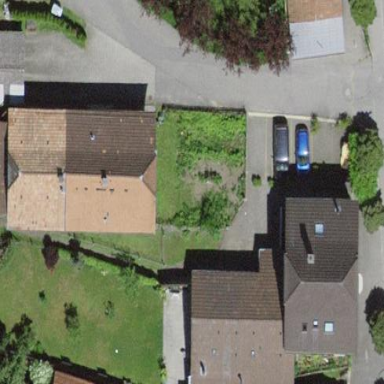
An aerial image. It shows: Residential building.